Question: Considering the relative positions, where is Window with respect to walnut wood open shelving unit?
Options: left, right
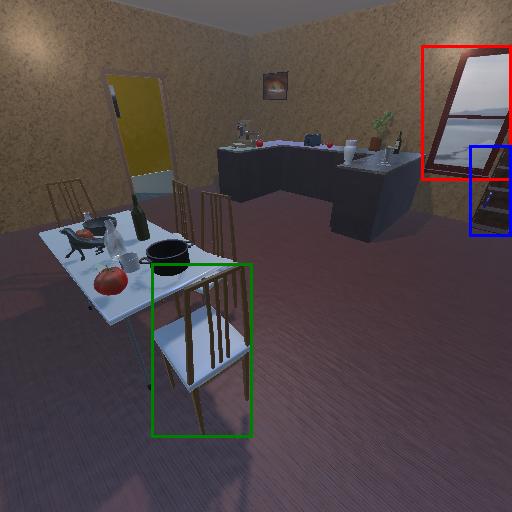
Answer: left